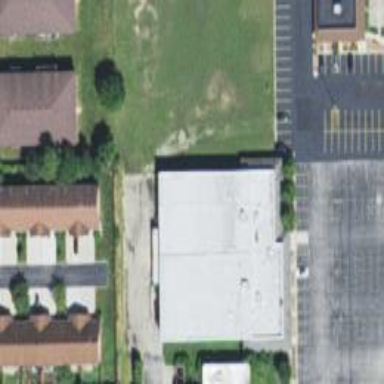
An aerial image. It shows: Retail building with bowling alley on leisure land.